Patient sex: M
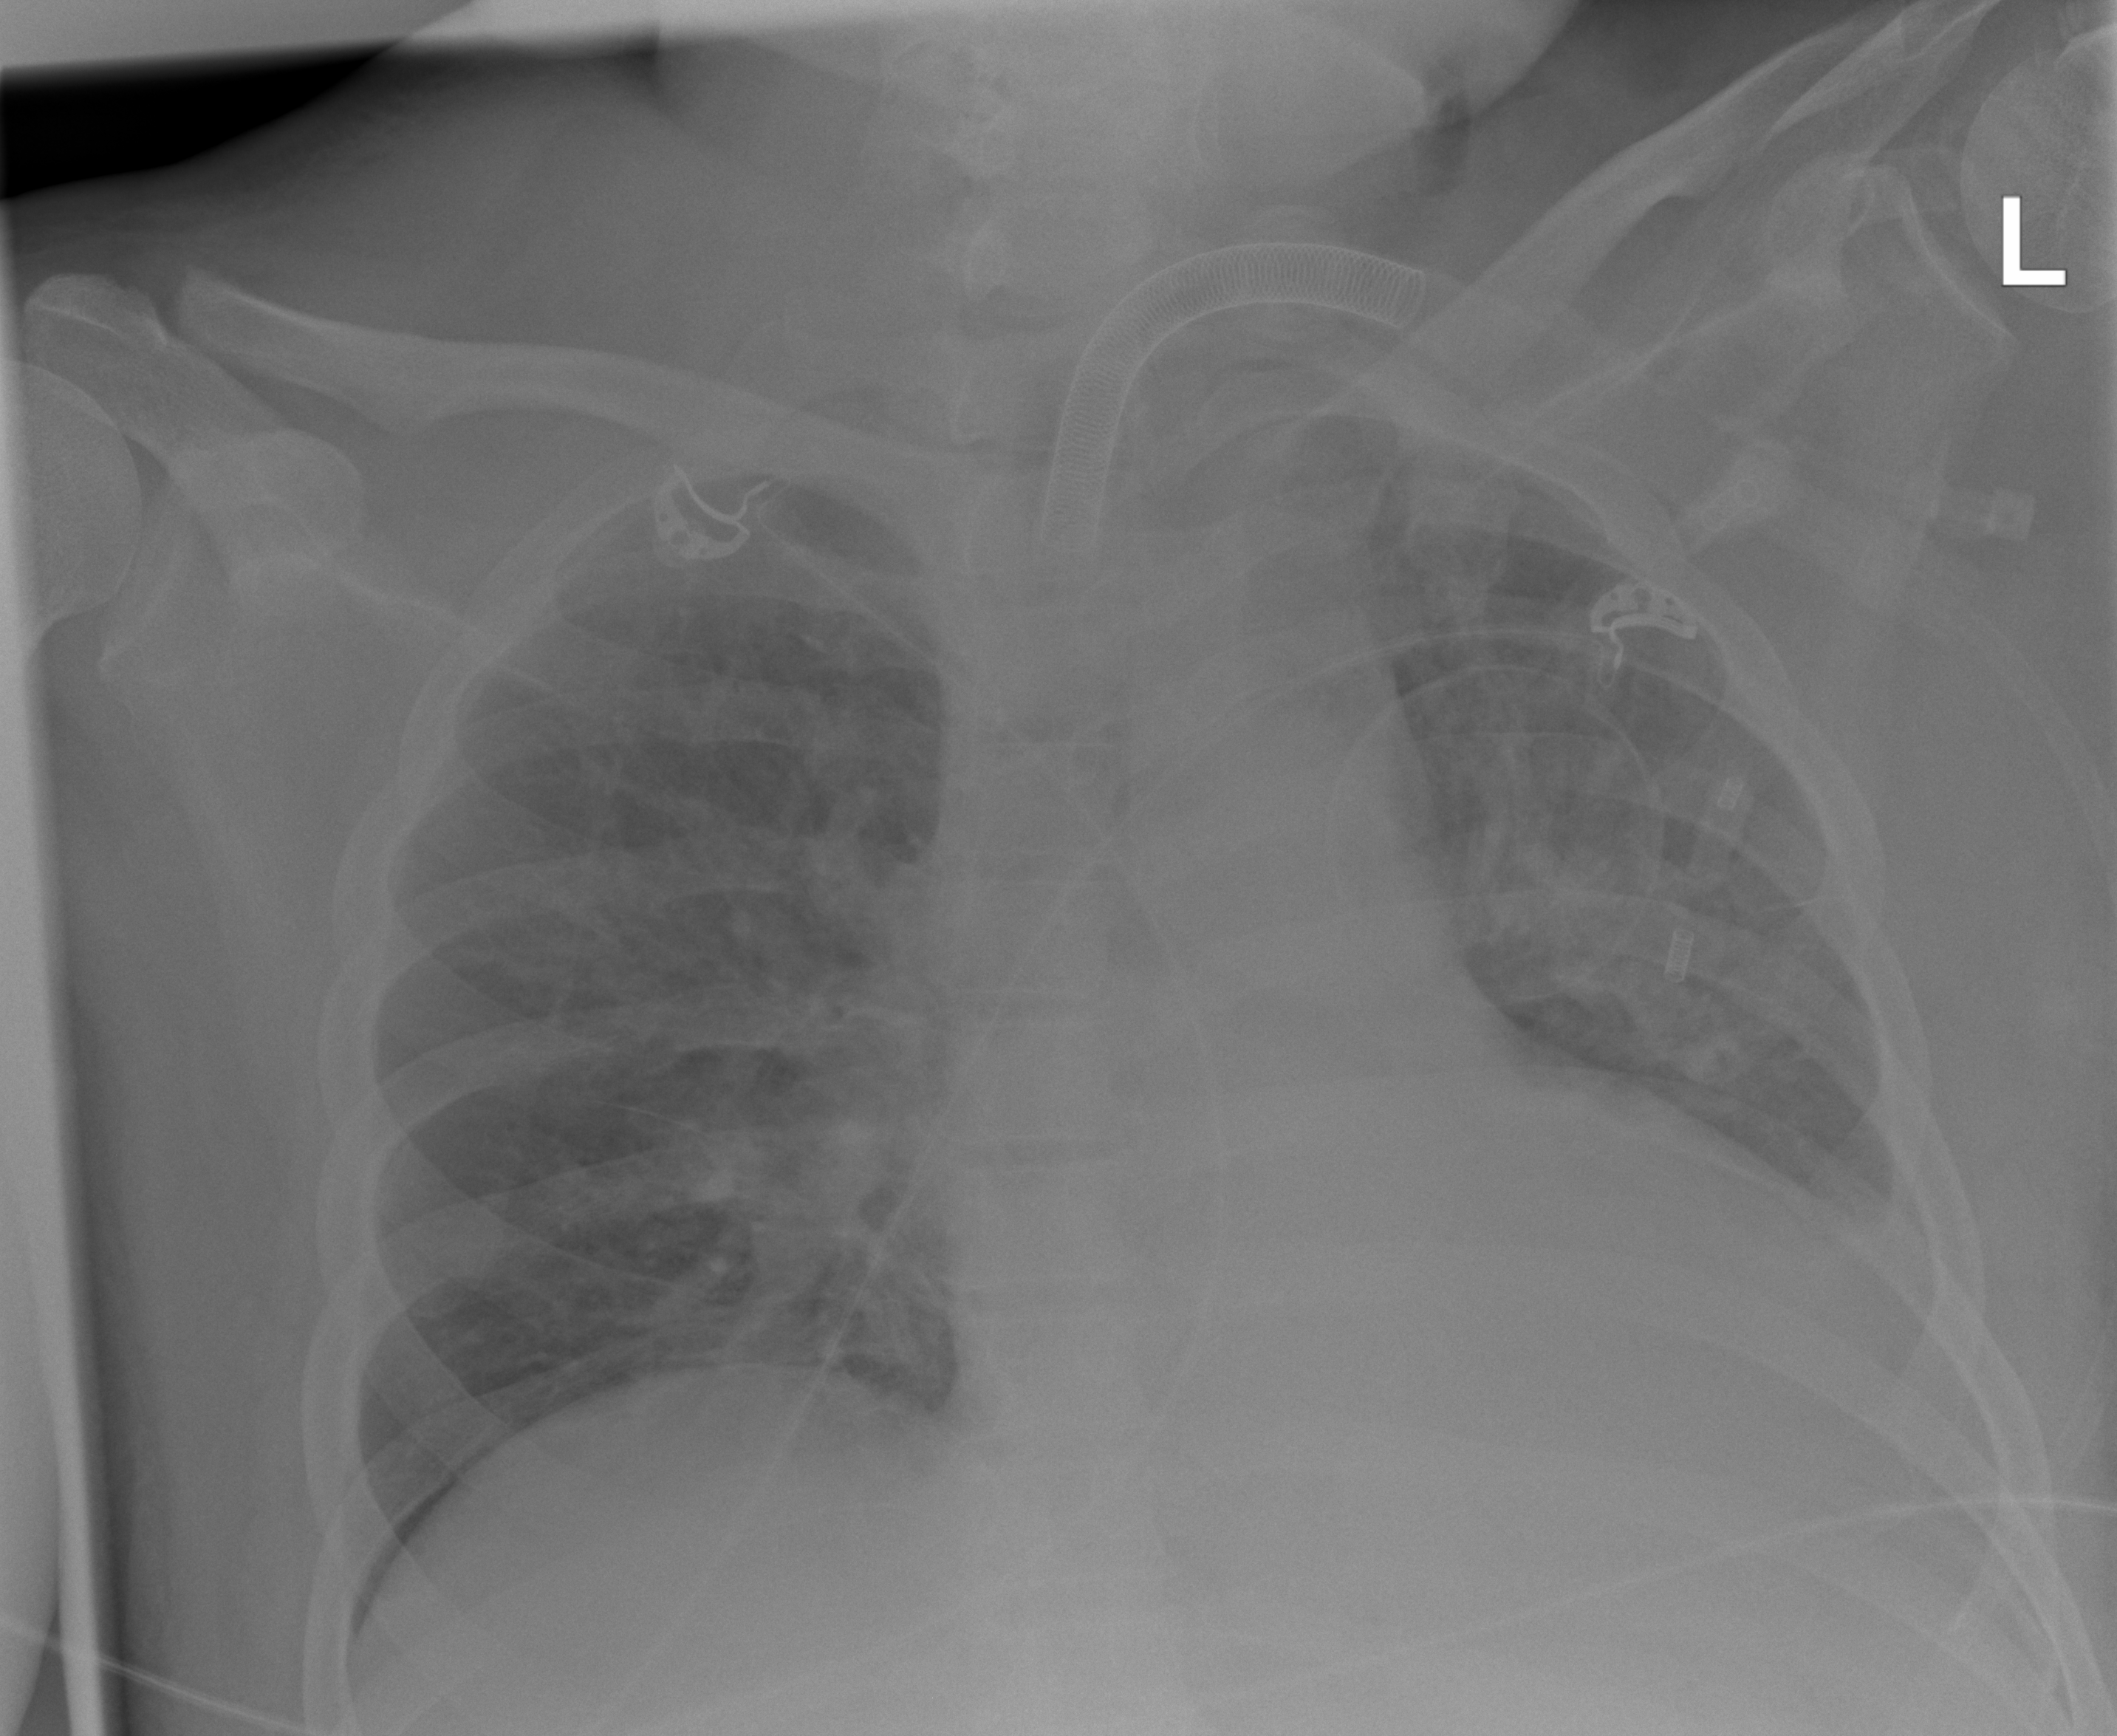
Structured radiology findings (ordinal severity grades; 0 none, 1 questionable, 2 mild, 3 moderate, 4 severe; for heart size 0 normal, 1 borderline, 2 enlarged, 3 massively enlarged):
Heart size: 0
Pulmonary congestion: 2
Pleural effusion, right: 0
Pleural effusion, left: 2
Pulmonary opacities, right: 2
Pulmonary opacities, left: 2
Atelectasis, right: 0
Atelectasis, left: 2